Question: I am using lasted 'simple_form' gem and following simple_form form render error:
'cant't convert Symbol into String'

'''
= simple_form_for @student, html: { multipart: true, class: 'form-horizontal' } do |f|
= f.input :email, disabled: true
= f.input :birthdate
= f.input :address_number
= f.input :address_street
= f.button :submit, class: "btn btn-primary pull-right"
# == Schema Information
#
# Table name: students
#
# address_number :string(255)
# address_postalcode :string(255)
# address_street :string(255)
# approved :boolean default(FALSE), not null
# ask_counter :integer default(0)
# authentication_token :string(255)
# birthdate :date
'''
Here is 'edit' view and 'Student': <URL>
My Gemfile: <URL>
Issue on gem github page: <URL>
Rails: '3.2.8'
SF: '2.0.3'
How to fix that?
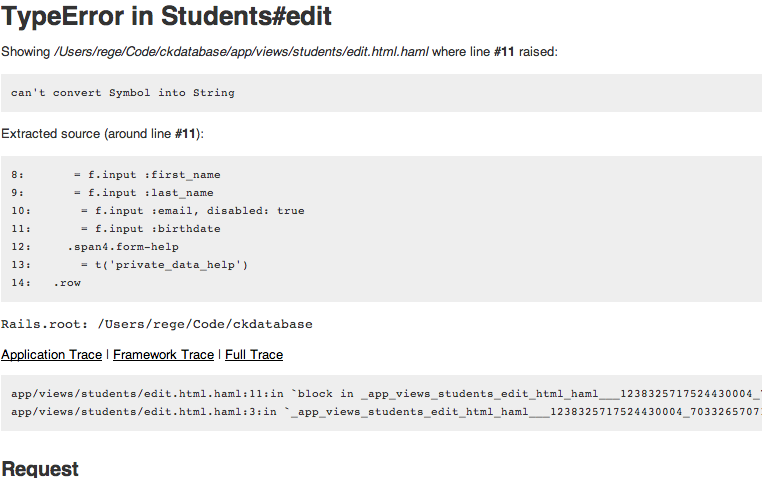
Answer: The solution for that issue is here:
<URL>